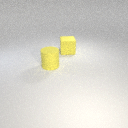
large yellow rubber cube to the right of large yellow rubber cylinder